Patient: sex M, age 22
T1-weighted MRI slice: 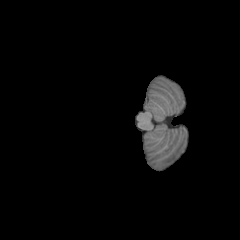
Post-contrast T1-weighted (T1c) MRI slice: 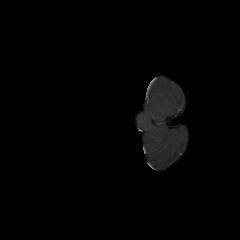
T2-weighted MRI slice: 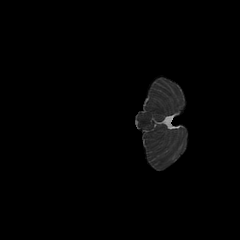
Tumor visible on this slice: no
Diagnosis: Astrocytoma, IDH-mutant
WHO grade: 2